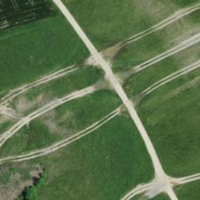
EUNIS habitat code: 25
Species observed at this site:
Circus aeruginosus
Corvus corone
Oenanthe oenanthe
Alauda arvensis
Sturnus vulgaris
Emberiza citrinella
Milvus migrans
Milvus milvus
Falco peregrinus
Falco tinnunculus
Passer montanus